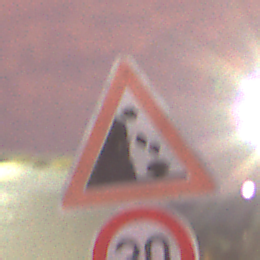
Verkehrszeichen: SteinschlagLinks
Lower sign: Geschwindigkeit30
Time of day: SunriseSunset
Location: Outdoor (Urban)
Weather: PartlyCloudy
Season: NotSpecified
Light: Artificial